Aerial crown-view tile of a tropical tree (Barro Colorado Island, Panama), acquired 20250217:
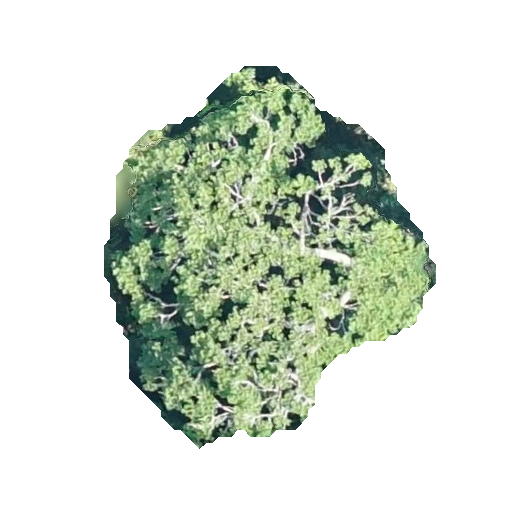
Species: Jacaranda copaia
GBIF accepted scientific name: Jacaranda copaia
Crown area: 123.42 m²